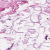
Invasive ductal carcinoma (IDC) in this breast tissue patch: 0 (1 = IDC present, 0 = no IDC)